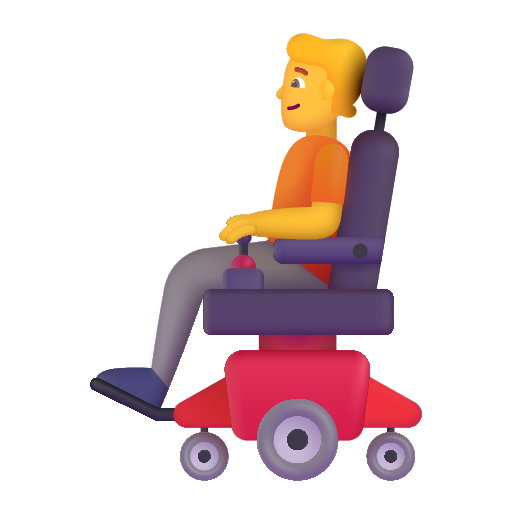
person in motorized wheelchair color default